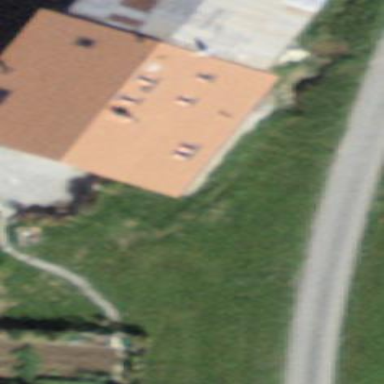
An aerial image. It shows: Farm building.